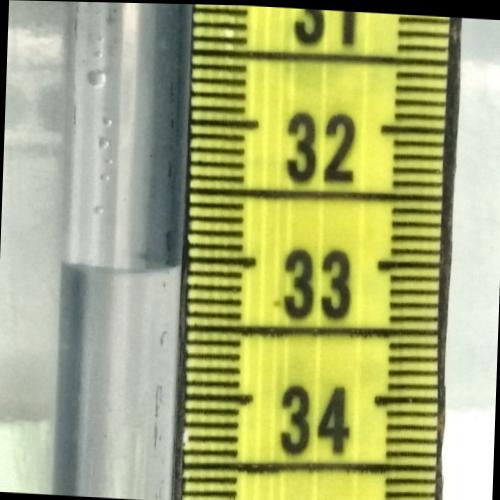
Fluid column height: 33.1 cm